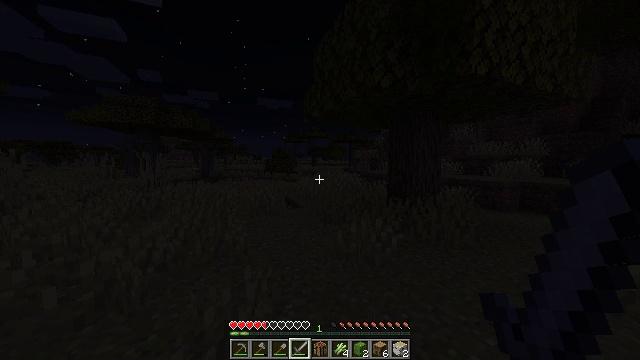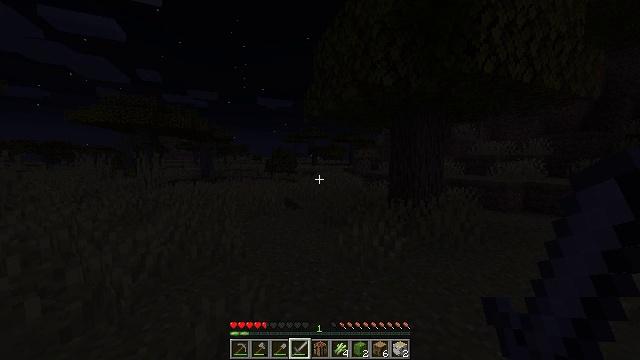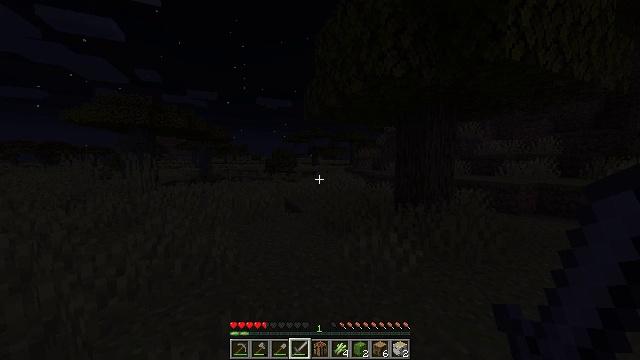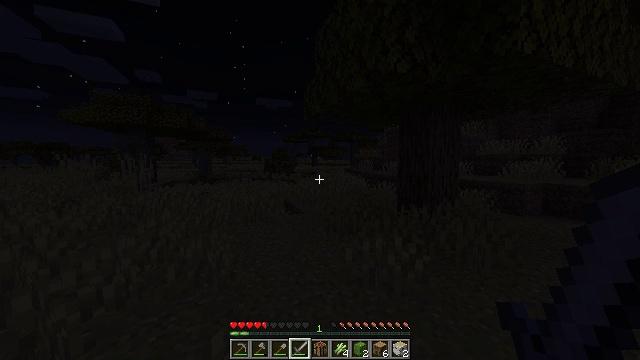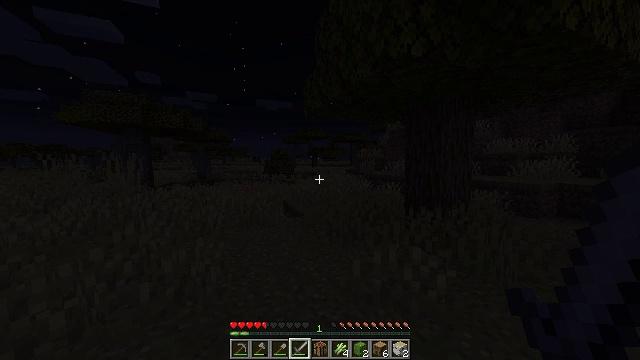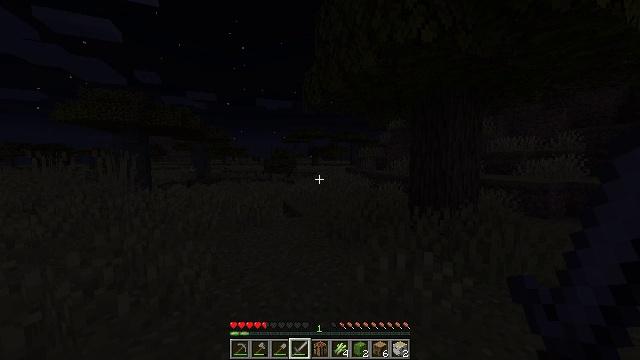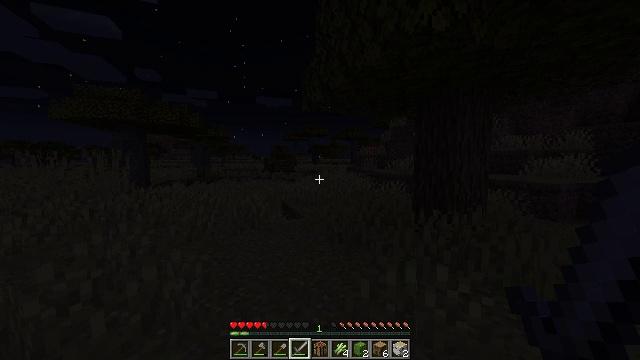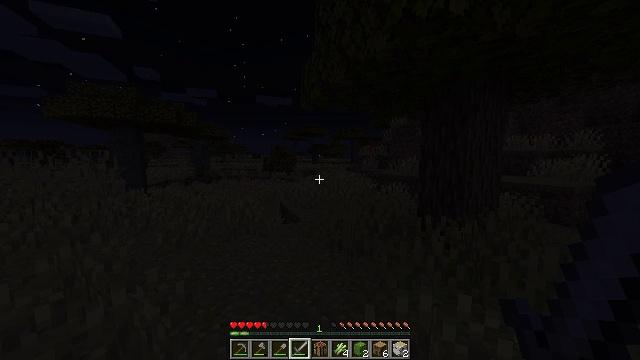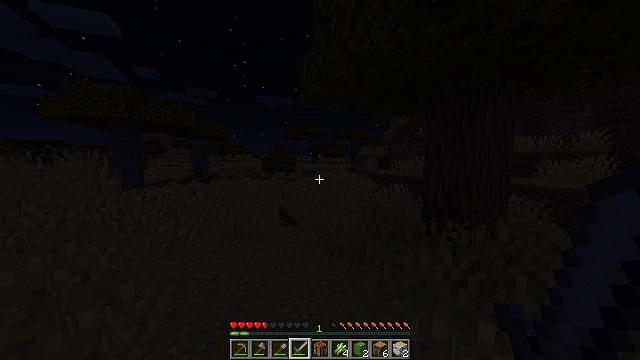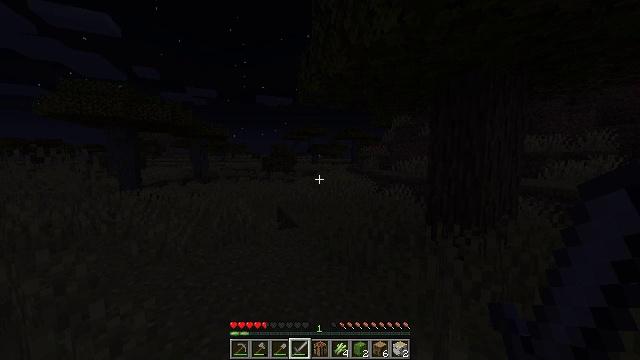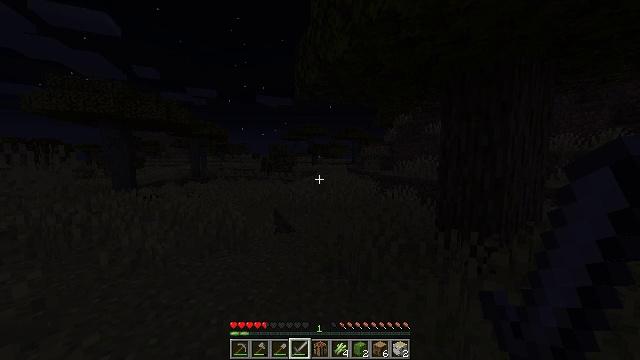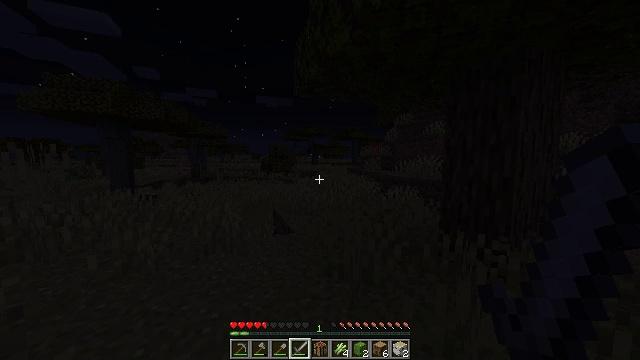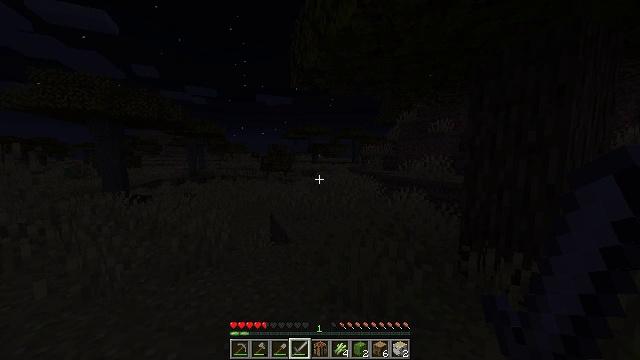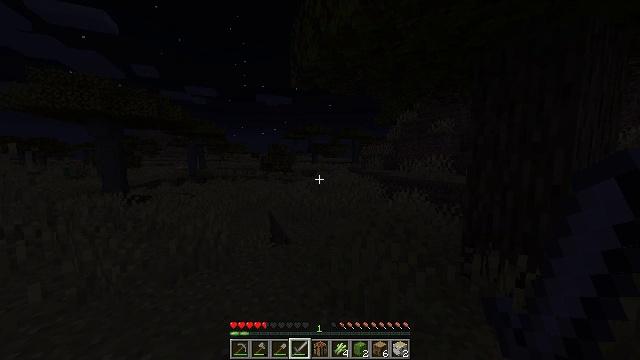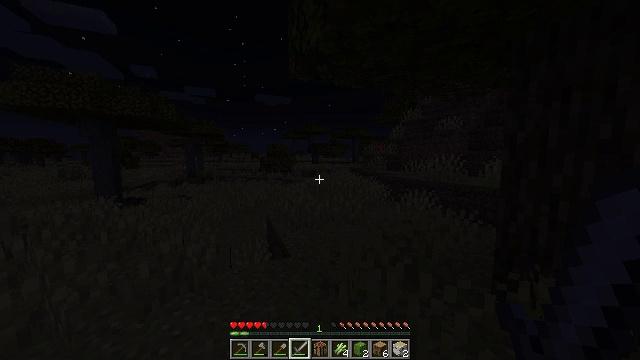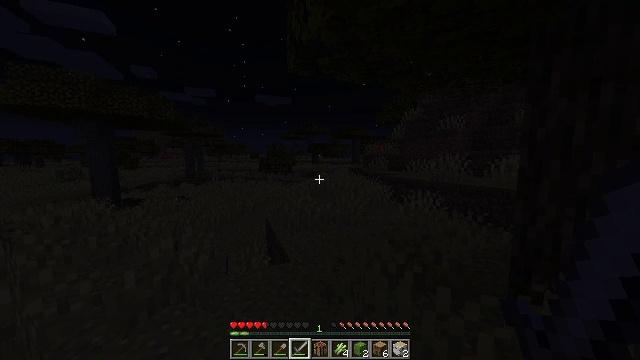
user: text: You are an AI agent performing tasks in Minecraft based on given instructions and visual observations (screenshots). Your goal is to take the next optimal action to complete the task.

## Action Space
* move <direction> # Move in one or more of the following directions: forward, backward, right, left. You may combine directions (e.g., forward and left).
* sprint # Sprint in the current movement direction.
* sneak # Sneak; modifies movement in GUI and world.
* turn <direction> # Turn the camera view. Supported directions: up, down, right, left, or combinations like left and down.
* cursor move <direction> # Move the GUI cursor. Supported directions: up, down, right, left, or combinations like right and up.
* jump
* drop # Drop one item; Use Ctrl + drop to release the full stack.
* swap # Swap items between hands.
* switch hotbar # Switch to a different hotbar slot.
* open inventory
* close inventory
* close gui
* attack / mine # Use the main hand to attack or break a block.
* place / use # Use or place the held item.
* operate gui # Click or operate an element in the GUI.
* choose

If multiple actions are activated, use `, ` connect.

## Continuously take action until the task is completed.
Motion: motion action
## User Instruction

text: Gather the acacia door from a structure.
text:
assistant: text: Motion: move forward, sprint
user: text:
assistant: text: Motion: move forward, sprint
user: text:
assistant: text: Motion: move forward, sprint
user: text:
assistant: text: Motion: move forward, sprint
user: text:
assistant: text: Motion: move forward, sprint
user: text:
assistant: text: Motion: move forward, sprint
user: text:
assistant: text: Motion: move forward, sprint
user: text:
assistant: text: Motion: move forward, sprint
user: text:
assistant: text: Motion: move forward, sprint
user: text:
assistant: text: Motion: move forward, sprint
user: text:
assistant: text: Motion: move forward, sprint
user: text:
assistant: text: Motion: move forward, sprint
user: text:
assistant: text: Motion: move forward, sprint
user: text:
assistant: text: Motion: move forward, sprint
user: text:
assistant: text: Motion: move forward, sprint
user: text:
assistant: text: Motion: move forward, sprint
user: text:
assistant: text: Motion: move forward, sprint
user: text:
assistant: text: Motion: move forward, sprint
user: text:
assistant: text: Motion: move forward, sprint
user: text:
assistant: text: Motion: move forward, sprint
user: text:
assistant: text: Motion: move forward, sprint
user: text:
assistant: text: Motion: move forward, sprint
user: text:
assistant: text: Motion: move forward, sprint
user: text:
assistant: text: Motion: move forward, sprint
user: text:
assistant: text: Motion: move forward, sprint
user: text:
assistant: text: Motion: move forward, sprint
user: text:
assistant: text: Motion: move forward, sprint
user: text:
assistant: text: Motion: move forward, sprint
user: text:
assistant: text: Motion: move forward, sprint
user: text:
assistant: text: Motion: move forward, sprint